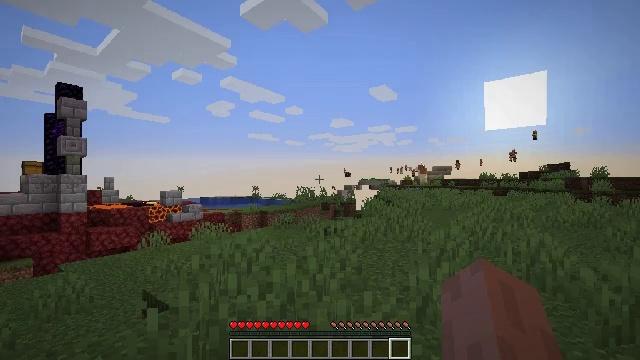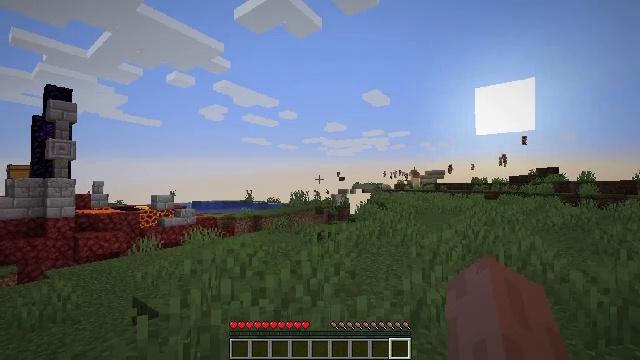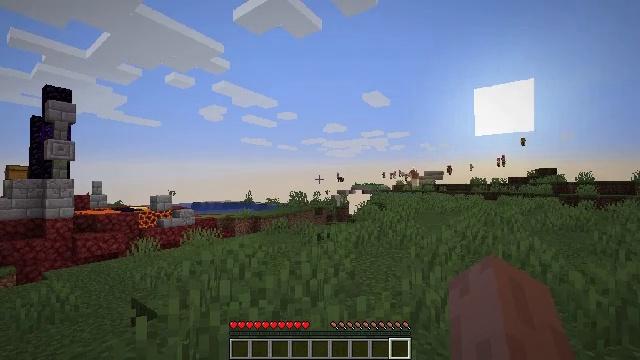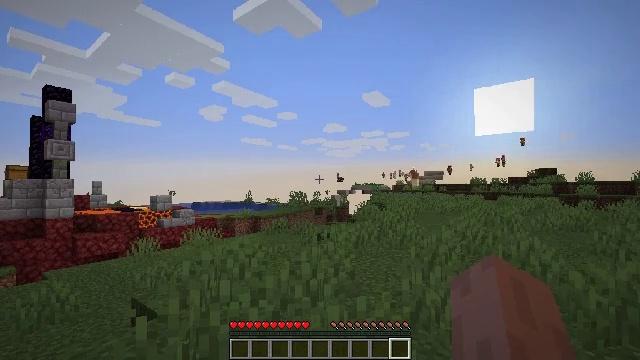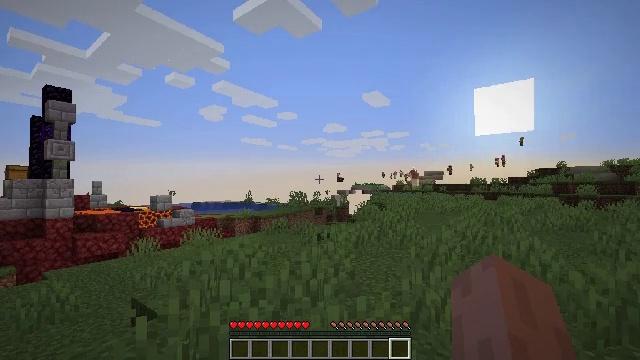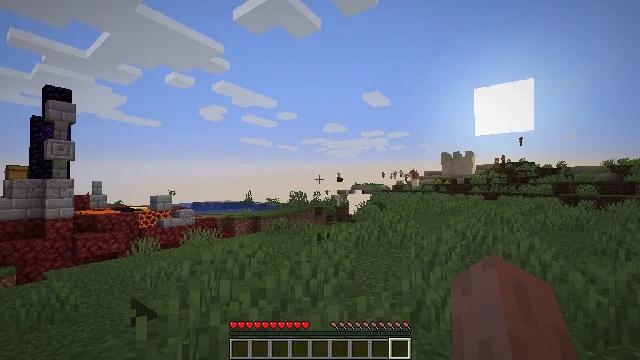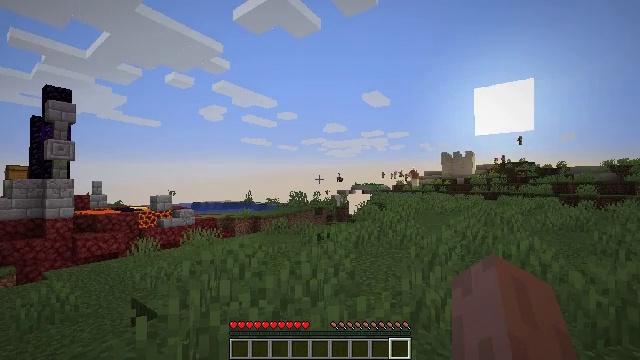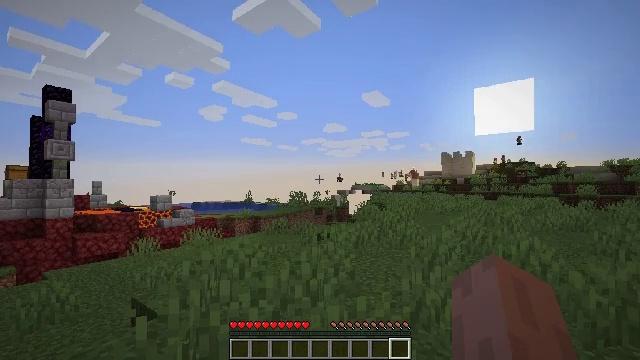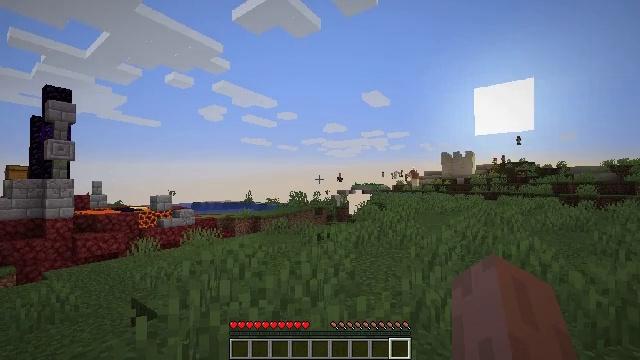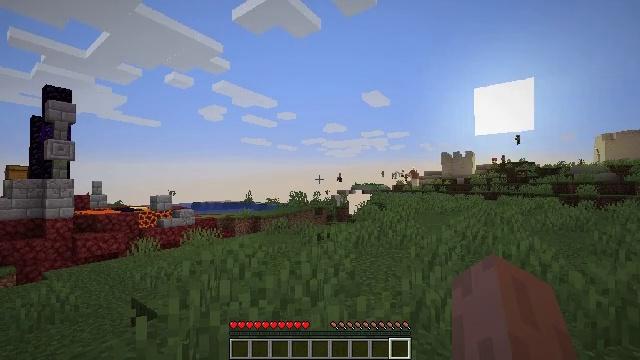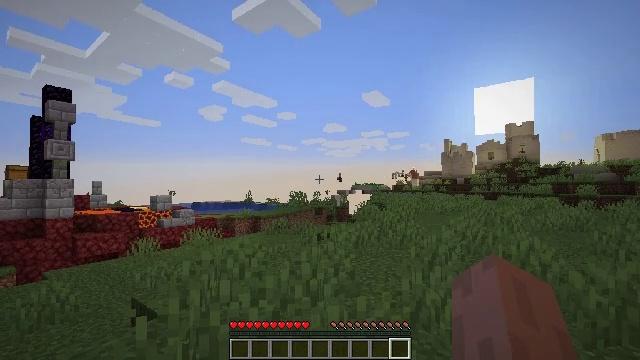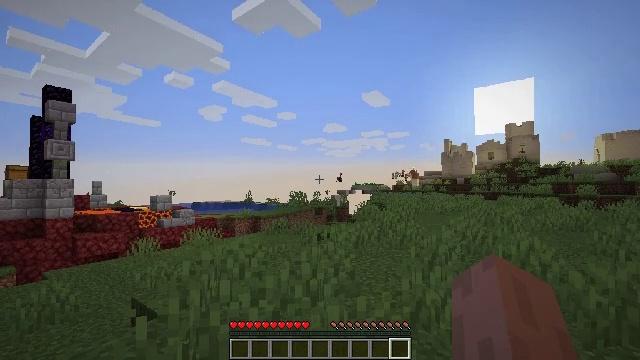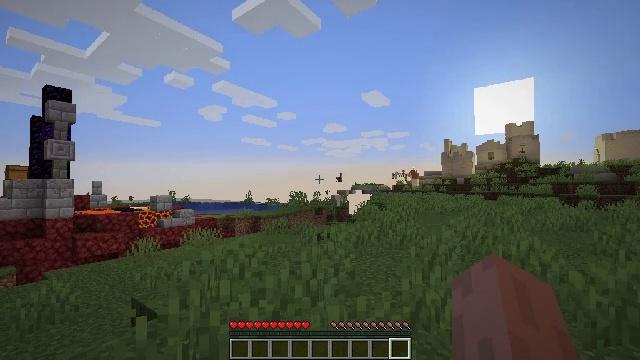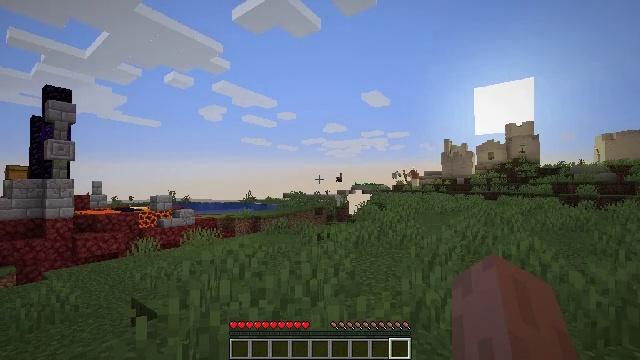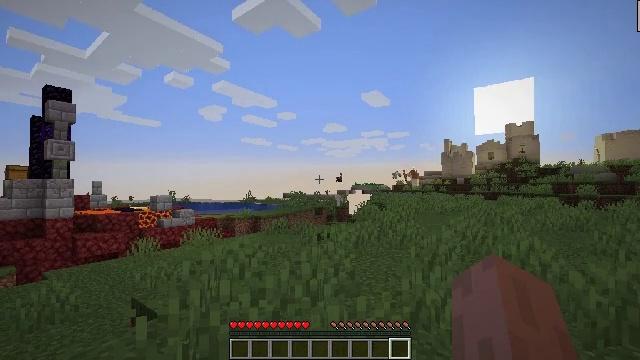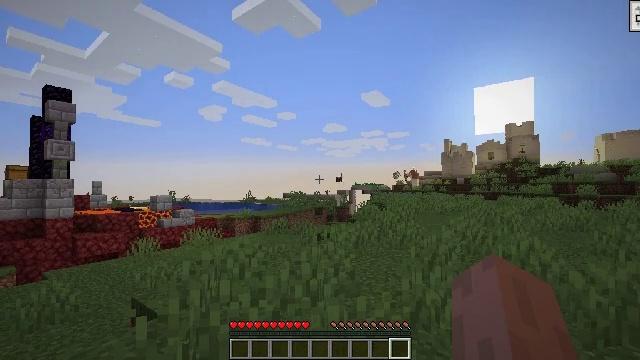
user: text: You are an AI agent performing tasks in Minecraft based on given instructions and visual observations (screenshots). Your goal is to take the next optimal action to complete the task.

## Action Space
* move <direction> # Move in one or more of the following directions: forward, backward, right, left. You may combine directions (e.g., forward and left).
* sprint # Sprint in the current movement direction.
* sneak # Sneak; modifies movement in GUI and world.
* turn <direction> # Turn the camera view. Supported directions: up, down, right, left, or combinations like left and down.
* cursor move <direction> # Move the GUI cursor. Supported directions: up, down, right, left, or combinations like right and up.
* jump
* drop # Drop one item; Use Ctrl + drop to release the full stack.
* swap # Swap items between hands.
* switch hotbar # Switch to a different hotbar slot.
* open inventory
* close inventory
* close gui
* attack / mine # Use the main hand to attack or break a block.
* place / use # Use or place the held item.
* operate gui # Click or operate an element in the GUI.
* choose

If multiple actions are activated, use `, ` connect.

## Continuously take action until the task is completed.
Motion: motion action
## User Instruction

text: Break the tree to get oak logs.
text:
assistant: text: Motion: turn right
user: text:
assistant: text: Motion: no_op
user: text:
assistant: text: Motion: no_op
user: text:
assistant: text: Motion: no_op
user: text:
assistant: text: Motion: no_op
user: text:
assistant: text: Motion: no_op
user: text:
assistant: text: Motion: no_op
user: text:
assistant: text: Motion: no_op
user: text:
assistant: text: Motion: no_op
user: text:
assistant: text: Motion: no_op
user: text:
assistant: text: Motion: no_op
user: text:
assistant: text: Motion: no_op
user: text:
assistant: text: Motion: no_op
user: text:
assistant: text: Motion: no_op
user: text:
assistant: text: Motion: no_op
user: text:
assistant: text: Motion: no_op
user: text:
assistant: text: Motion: no_op
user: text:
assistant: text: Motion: no_op
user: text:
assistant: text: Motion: no_op
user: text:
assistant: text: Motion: no_op
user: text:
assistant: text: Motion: no_op
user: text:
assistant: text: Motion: turn right
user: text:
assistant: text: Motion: turn right and down
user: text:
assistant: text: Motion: turn right and down
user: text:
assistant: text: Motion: no_op
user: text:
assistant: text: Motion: no_op
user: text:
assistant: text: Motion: no_op
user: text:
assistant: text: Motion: no_op
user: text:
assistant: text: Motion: move forward, turn right and up
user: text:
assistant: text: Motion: move forward, turn right